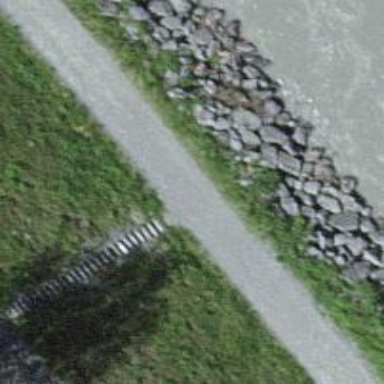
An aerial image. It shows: Road with steps.